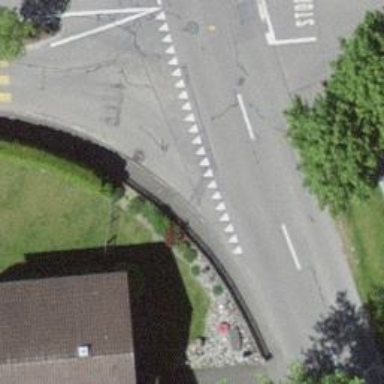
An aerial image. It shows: Hedge barrier.